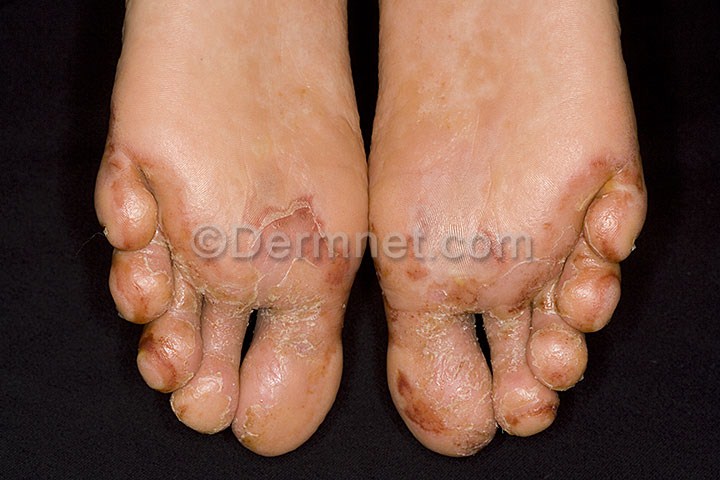
Disease: Eczema Photos